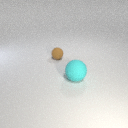
large cyan rubber sphere to the right of small brown rubber sphere